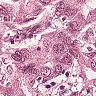
Metastatic tissue present: yes